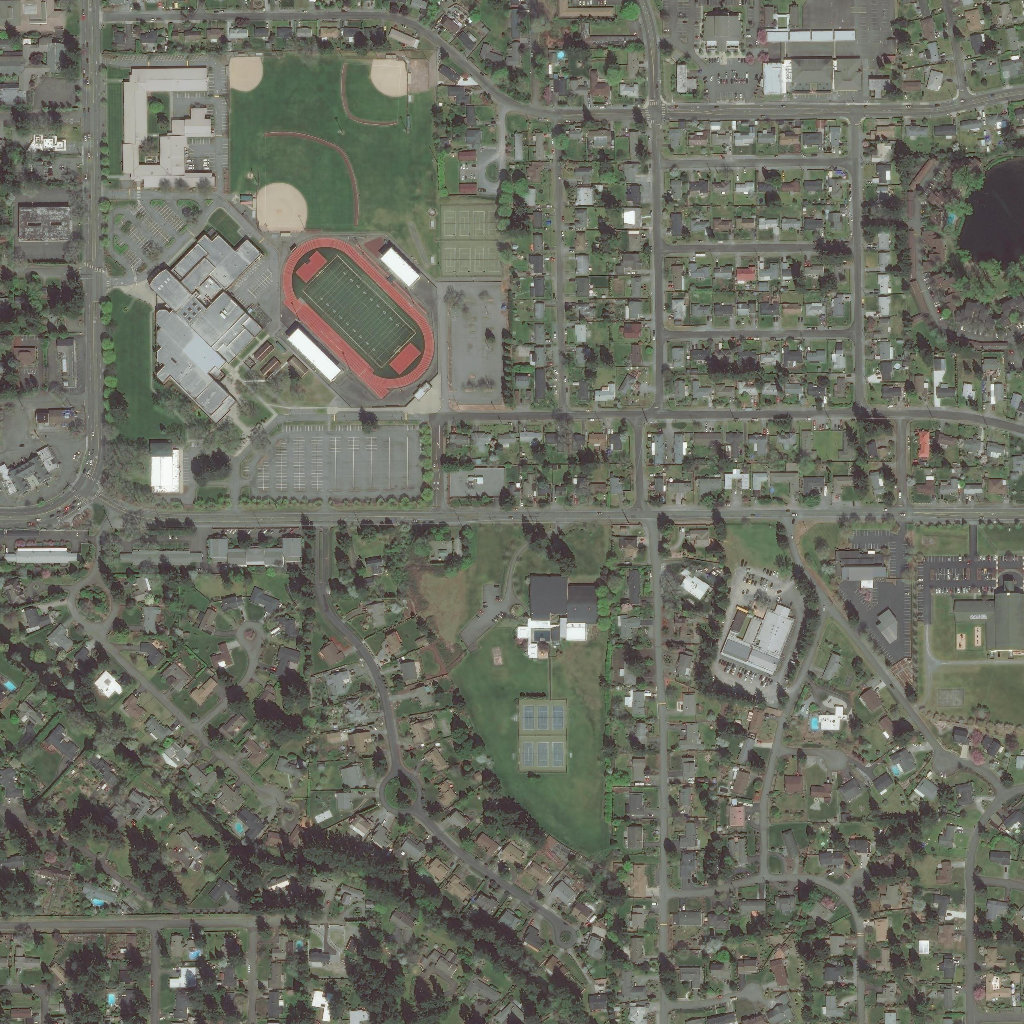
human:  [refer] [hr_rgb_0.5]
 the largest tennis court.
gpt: <box>[[42, 20, 48, 27, 0]]</box>

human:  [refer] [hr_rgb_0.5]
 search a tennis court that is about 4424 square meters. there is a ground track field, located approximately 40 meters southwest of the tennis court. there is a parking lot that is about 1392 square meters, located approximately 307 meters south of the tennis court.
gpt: <box>[[42, 20, 48, 27, 0]]</box>